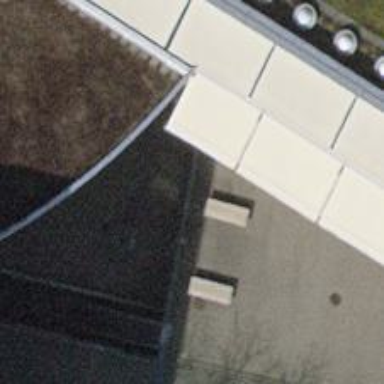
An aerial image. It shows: Brown bench.